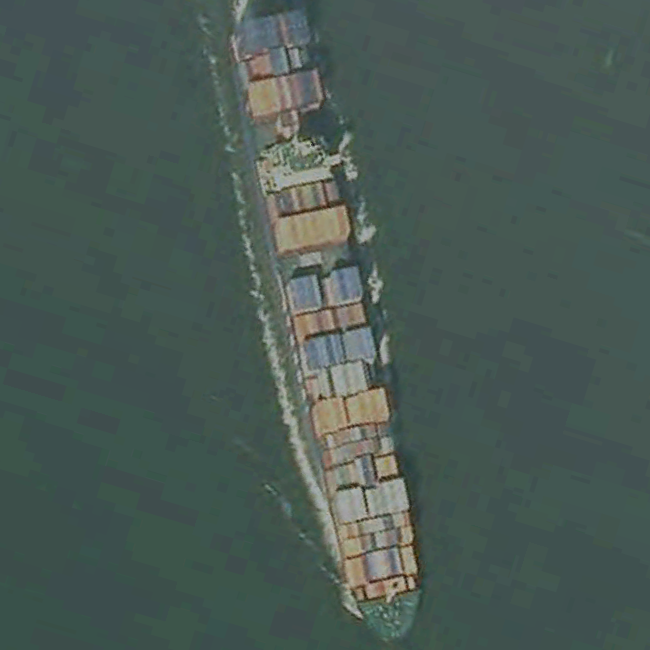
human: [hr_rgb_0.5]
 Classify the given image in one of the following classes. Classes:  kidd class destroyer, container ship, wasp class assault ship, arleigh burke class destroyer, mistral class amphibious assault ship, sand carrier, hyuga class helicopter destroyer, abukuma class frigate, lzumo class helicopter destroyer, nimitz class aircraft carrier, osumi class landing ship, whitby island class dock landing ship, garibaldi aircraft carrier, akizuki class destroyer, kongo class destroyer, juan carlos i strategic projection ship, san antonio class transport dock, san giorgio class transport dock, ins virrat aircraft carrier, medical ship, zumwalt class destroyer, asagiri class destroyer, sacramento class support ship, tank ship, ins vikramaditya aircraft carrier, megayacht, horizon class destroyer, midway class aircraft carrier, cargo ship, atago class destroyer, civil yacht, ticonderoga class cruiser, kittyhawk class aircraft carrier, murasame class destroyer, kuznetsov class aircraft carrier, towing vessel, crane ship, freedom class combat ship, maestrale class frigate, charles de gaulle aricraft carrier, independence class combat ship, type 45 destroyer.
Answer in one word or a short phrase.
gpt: Container ship